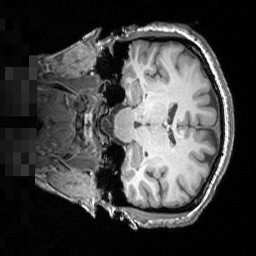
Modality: T1w
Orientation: coronal
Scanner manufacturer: siemens
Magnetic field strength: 3 T
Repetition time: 1.5 s
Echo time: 0.00291 s